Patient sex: M
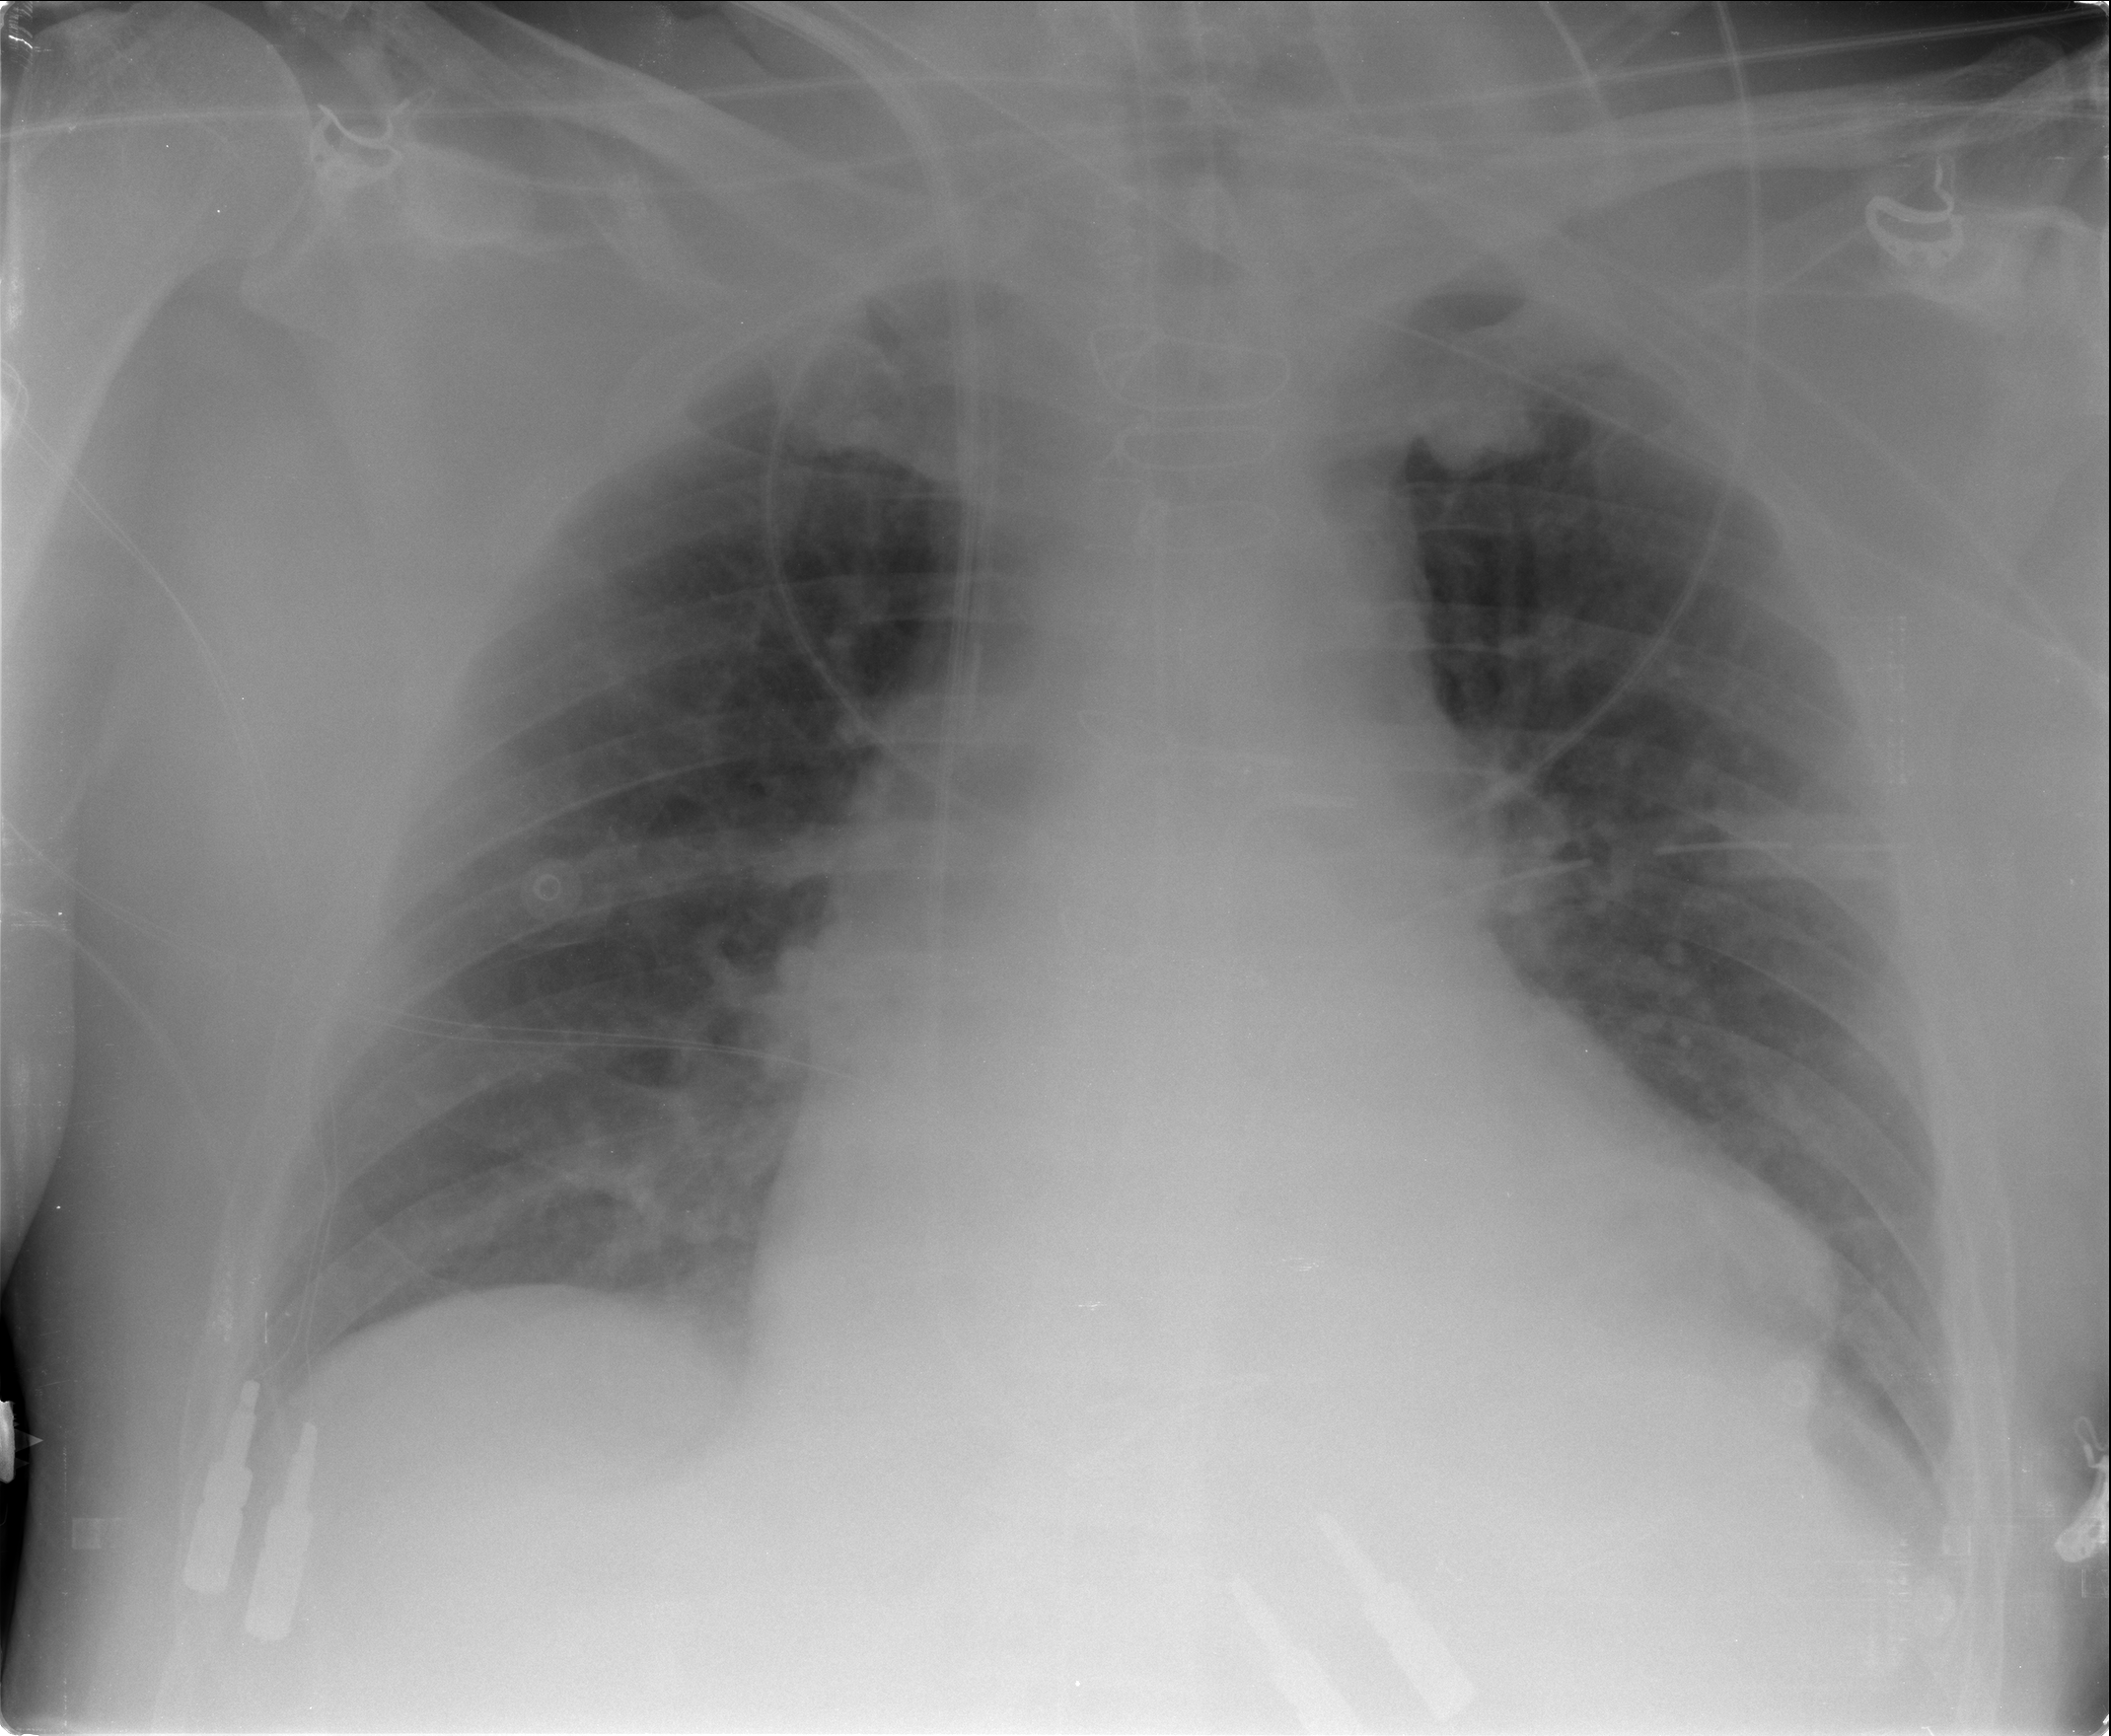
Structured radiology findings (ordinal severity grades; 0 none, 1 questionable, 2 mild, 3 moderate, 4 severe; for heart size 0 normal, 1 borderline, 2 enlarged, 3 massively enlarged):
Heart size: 2
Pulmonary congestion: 1
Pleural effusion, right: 0
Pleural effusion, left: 1
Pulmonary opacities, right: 0
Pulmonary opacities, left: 0
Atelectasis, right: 0
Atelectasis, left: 2